Field crop: maize
Growth stage: 1
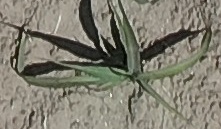
Species: sorghum